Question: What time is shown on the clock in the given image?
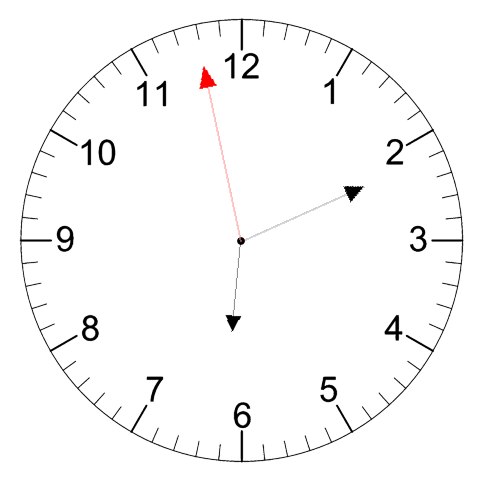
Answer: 06:10:58